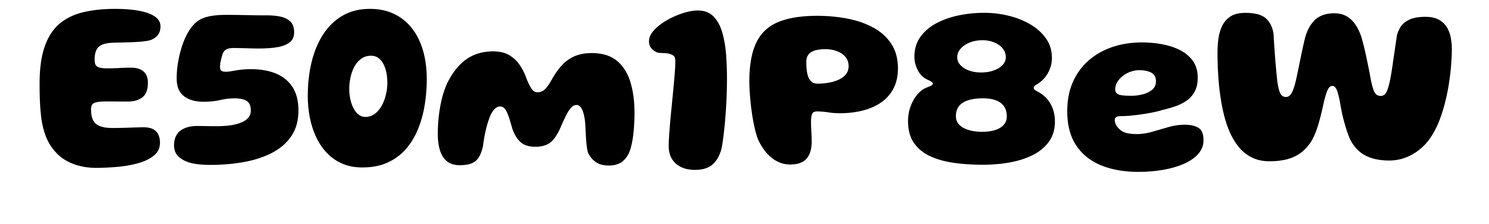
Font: Gluten_Bold